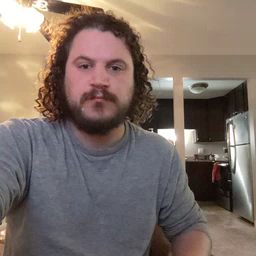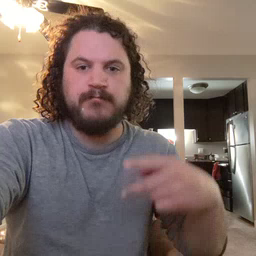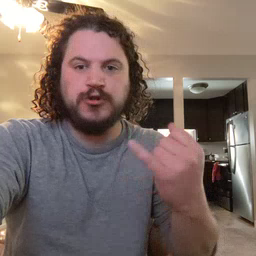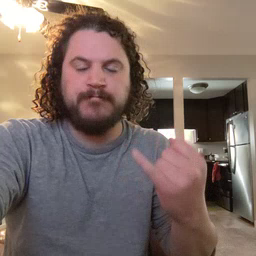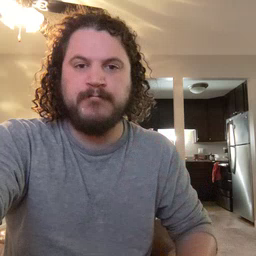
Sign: pajamas